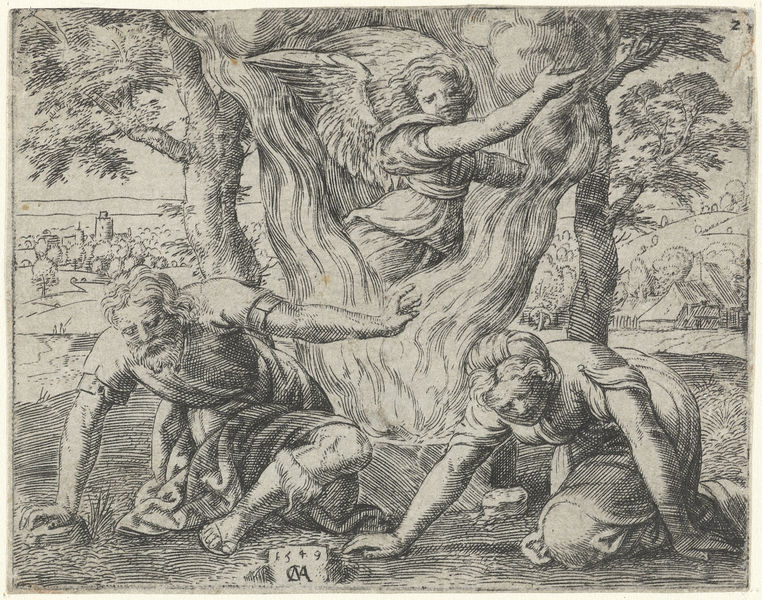
Titel: Offer van Manoach
Künstler: Cornelis Massijs
Standort: Amsterdam
Institution: Rijksmuseum
Schlagwörter: baum, feuer, himmel, mann, bäume, landschaft, stadt, äste, frau, hintergrund, männer, zeichnung, bart, häuser, wind, zweige, hütte, boden, gewand, wald, arbeit, turm, engel, arbeiten, dorf, figuren, wild, zeigen, fein, bücken, suchen, burg, druck, schraffur, stich, knien, kupferstich, weisen, kreuzschraffur, 1549, walks